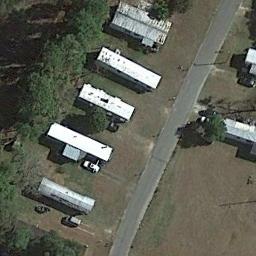
Label: residential